Question: I have a table like so

I want to get the first date (column "dt") of the final "id" sequence.
According to this example the final "id" sequence is 6
I Want to get the date of the first appearance
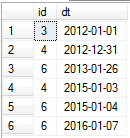
Answer: This approach utilizes two ROW_NUMBERs, both will increment similar for the first rows with the same 'id':
'''
SELECT MIN(id), MIN(dt)
FROM
(
SELECT
tab.*,
ROW_NUMBER () OVER (ORDER BY dt DESC) AS rn,
ROW_NUMBER () OVER (PARTITION BY id ORDER BY dt DESC) AS rn2
FROM tab
) AS dt
WHERE RN = RN2
'''